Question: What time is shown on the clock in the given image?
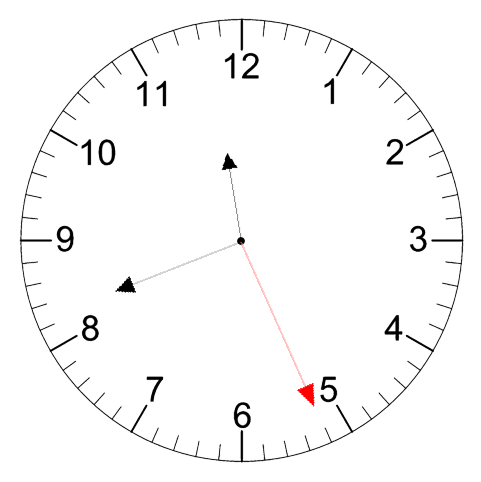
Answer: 11:41:26